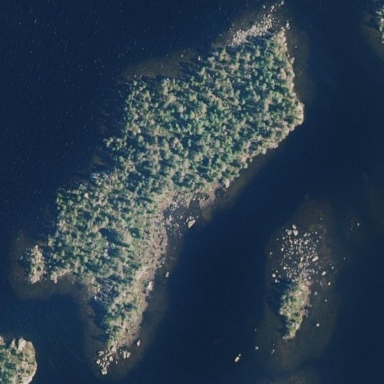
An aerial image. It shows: Islet.